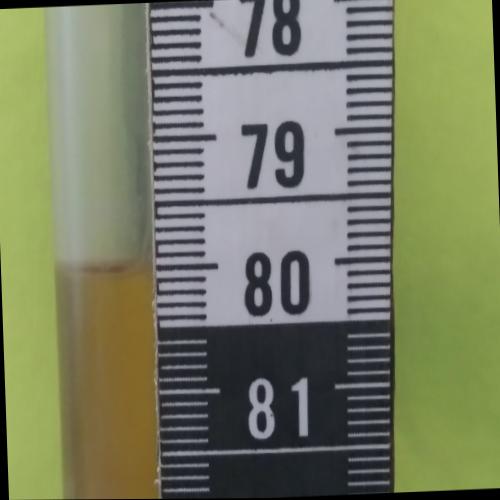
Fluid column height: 80.0 cm